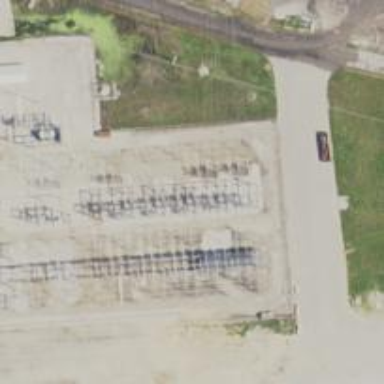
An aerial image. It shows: Switch used for power control.